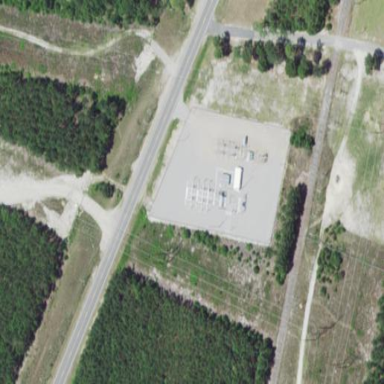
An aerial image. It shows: Distribution level power substation surrounded by fence.